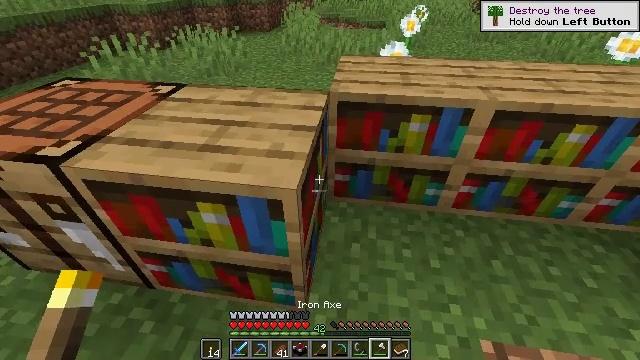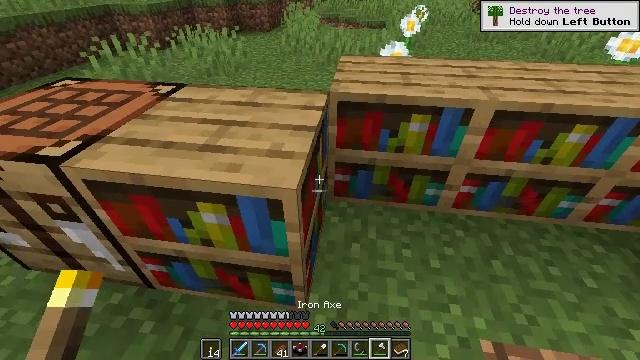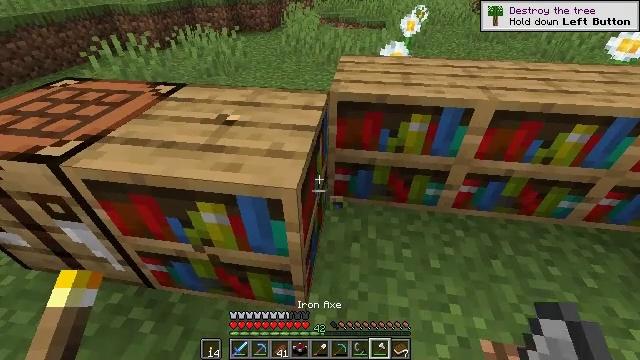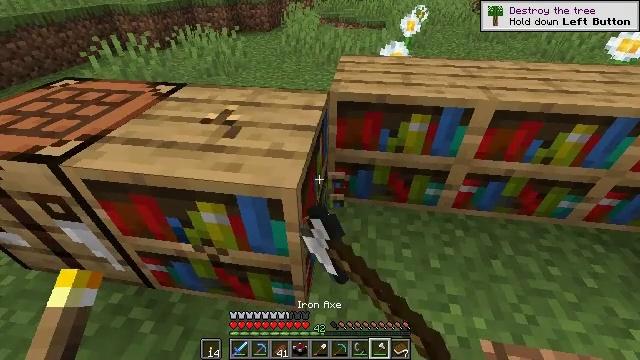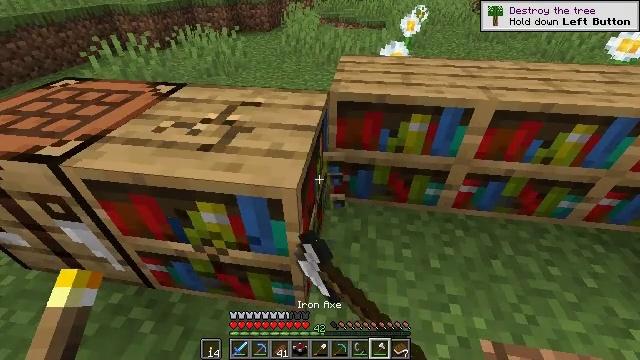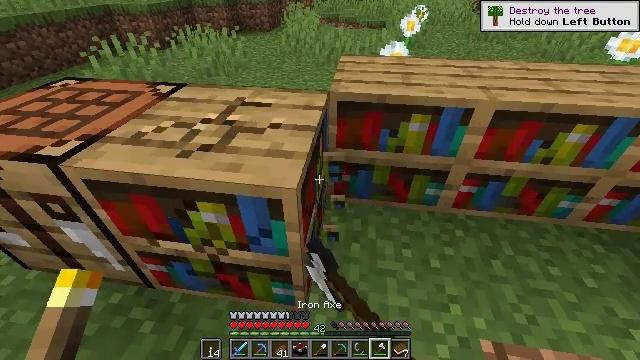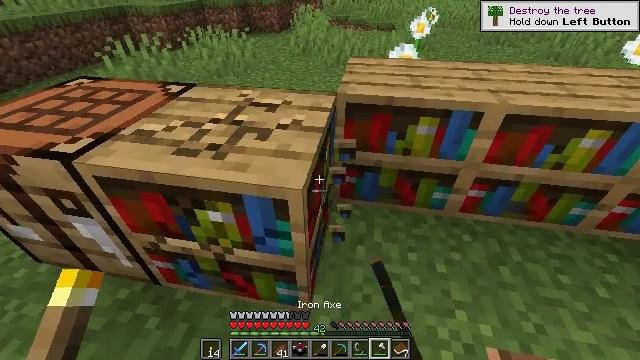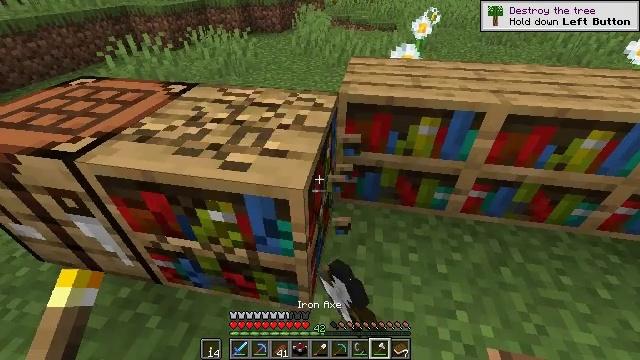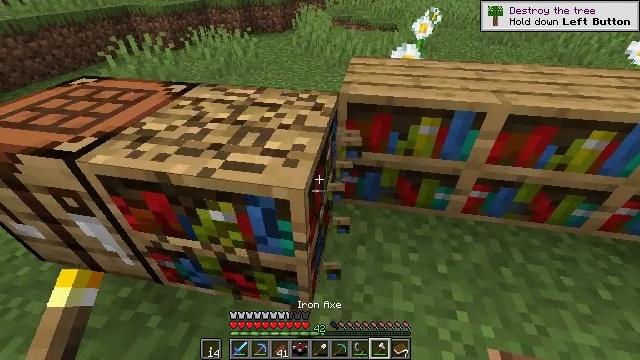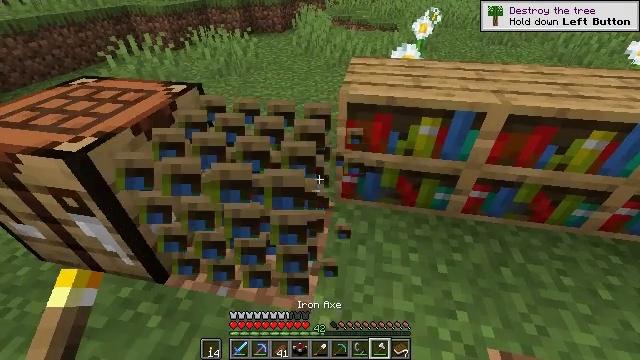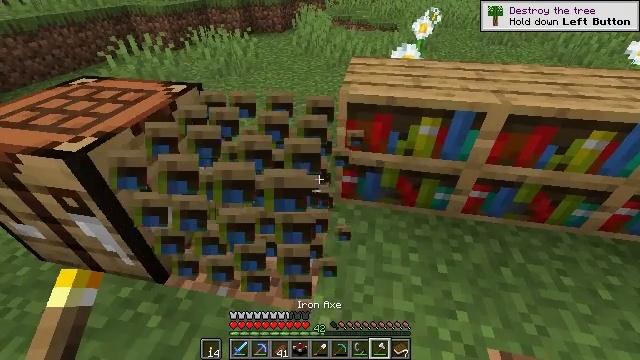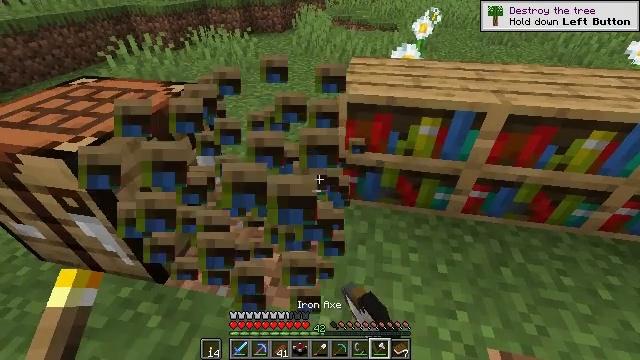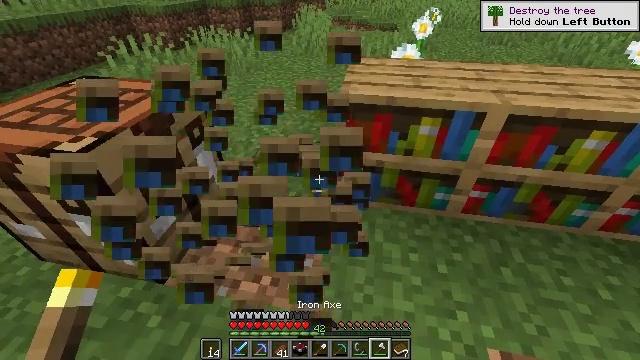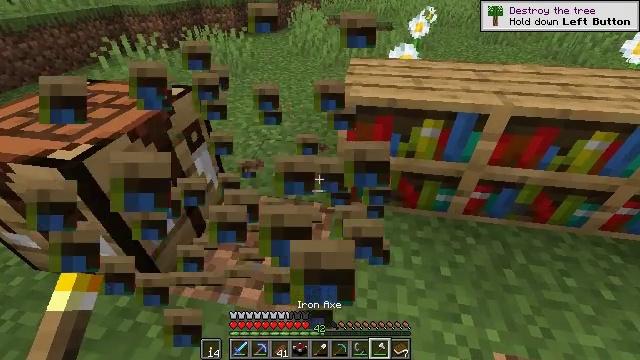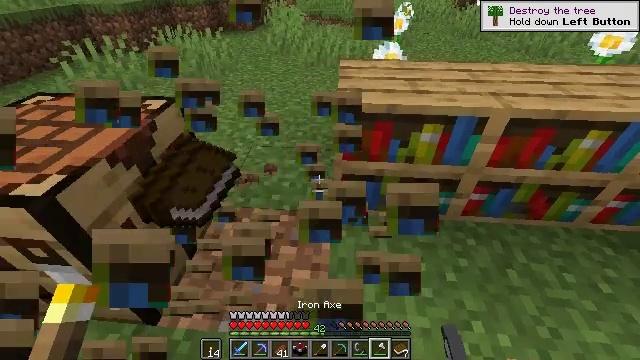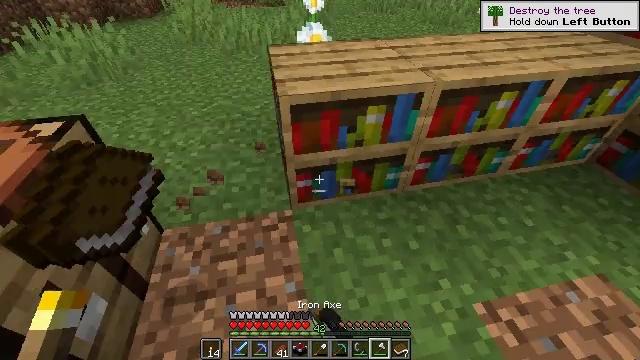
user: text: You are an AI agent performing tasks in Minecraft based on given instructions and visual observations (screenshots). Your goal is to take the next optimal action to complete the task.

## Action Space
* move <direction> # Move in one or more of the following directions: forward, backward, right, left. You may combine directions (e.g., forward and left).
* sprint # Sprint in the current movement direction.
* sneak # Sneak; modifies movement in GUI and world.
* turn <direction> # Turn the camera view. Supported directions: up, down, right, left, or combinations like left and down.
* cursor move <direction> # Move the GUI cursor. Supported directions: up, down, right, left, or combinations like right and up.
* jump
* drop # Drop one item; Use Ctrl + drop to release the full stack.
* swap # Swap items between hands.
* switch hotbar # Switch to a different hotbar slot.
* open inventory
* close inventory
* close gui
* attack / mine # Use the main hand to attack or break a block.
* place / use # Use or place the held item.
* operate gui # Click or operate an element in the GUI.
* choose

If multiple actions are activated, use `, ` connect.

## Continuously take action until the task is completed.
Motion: motion action
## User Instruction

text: Mine the bookshelf to gather resources.
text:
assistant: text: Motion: no_op
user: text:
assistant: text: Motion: attack / mine
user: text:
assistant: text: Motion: attack / mine
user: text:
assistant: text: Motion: attack / mine
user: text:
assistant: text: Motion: attack / mine
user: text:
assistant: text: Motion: turn left, attack / mine
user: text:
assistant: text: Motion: attack / mine
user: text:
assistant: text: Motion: attack / mine
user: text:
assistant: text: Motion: attack / mine
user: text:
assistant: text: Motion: attack / mine
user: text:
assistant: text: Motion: attack / mine
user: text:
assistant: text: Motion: attack / mine
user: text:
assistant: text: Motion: move forward and move left, turn right, attack / mine
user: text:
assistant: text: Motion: move forward and move left, turn right, attack / mine
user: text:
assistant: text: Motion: move forward and move left, turn right and down, attack / mine
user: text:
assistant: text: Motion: move forward and move left, turn right and down, attack / mine
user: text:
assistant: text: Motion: move forward and move left, turn right, attack / mine
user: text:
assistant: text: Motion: move forward and move left, turn right, attack / mine
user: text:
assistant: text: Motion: move forward, turn right, attack / mine
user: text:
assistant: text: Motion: turn right, attack / mine
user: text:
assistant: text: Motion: attack / mine
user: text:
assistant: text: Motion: attack / mine
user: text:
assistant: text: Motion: attack / mine
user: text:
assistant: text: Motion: attack / mine
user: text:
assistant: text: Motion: attack / mine
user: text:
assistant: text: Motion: attack / mine
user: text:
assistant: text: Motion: attack / mine
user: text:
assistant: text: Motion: attack / mine
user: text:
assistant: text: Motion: turn right, attack / mine
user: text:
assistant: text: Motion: move forward and move left, turn right, attack / mine